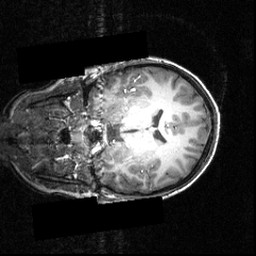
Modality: T1w
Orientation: coronal
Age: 12
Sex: female
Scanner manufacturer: siemens
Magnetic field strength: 3.951 T
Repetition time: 1.5 s
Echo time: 0.00335 s